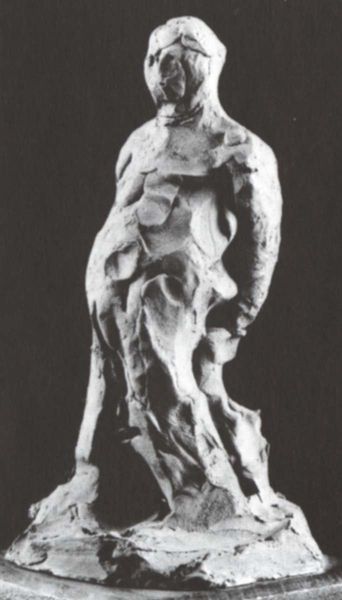
Titel: Balsac, aufrecht stehend, Skizze
Künstler: Auguste Rodin
Schlagwörter: kopf, mann, grob, sitzen, grau, holz, marmor, schwarz, tuch, wand, arm, mensch, sockel, stein, bild, hals, erde, figur, gewand, schultern, rund, skulptur, statue, ton, beine, bein, abstrakt, bauch, plastik, plinthe, gestalt, foto, spaziergang, form, kunst, rau, bildhauer, staute, knete, mumie